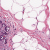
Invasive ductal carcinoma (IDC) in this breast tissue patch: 0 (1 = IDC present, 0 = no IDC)